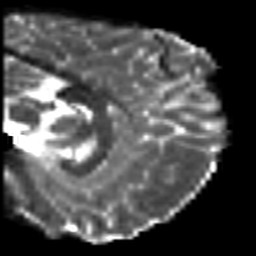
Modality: T2w
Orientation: sagittal
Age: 22
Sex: male
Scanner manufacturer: siemens
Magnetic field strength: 3 T
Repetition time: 7 s
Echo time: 0.0926 s